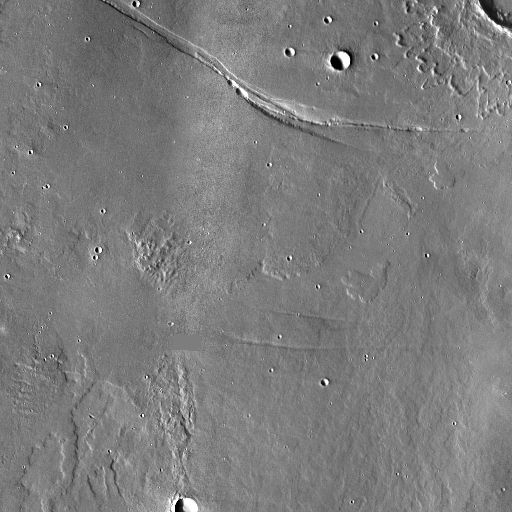
Crater classes present: Background, Other